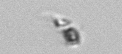
Label: Chaetoceros